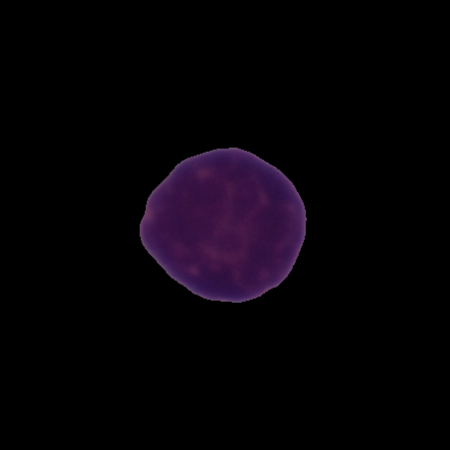
Label: healthy